Field crop: maize
Growth stage: 2
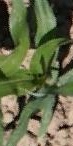
Species: maize